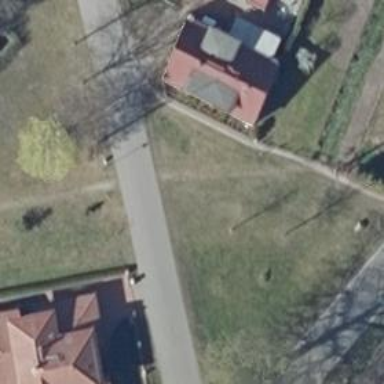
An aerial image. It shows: Asphalt road in residential area.